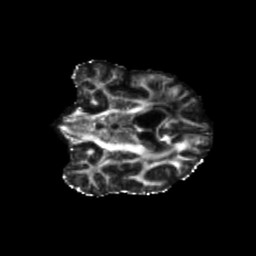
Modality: FA
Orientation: coronal
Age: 46
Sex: male
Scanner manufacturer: siemens
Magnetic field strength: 3 T
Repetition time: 5.47 s
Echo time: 0.0854 s